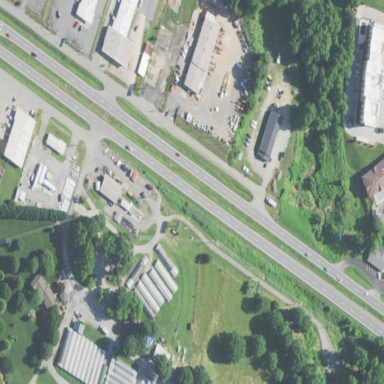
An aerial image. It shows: Asphalt surface in trunk highway area.